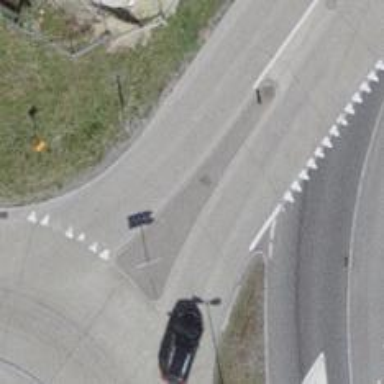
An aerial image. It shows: Secondary road with asphalt surface.